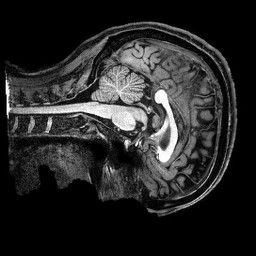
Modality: T1w
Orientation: sagittal
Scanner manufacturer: philips
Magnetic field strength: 3 T
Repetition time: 2.5 s
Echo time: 0.0057 s